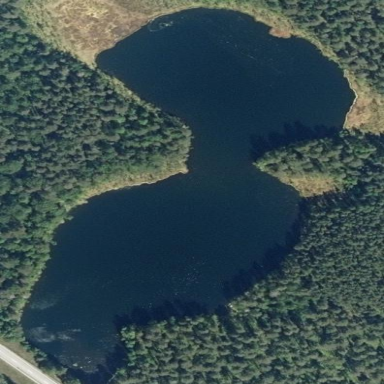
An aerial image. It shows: Beautiful lake surrounded by nature.